Question: I'm experimenting a strange behavior of my application: all the transparent backgrounds are being replaced by a random image.
This is an example (sorry for the big size):

This is an activity with a RelativeLayout in the center (with transparent background) containing a listView (every cell has transparent background).
You can see that there is this huge logout image replacing all transparent backgrounds. This image is used in a totally different layout and doesn't appear at all in the xml file of the layout of the activity.
This issue is present only (as far as i know) with the Samsung Galaxy Note (which i hate with all my body and heart) and it all works smooth and fine in every other device that i work with and in the emulator too.
I have already cleanedthe project, reinstalled the app and all the other trouble-shooting preliminary practices that i know.
Does anyone have any idea on the reason why this is happening?
This is the xml file:
'''
<?xml version="1.0" encoding="utf-8"?>
<RelativeLayout xmlns:android="http://schemas.android.com/apk/res/android"
android:layout_width="fill_parent"
android:layout_height="fill_parent"
android:background="@drawable/io_guido_background" >
<!-- header -->
<RelativeLayout
android:id="@+id/headerlayout"
android:layout_width="fill_parent"
android:layout_height="wrap_content"
android:background="@drawable/pezzo_bar"
android:gravity="top" >
<ImageView
android:id="@+id/header"
android:layout_width="wrap_content"
android:layout_height="wrap_content"
android:layout_alignParentRight="true"
android:layout_alignParentTop="true"
android:scaleType="fitStart"
android:src="@drawable/logo_bar" />
<TextView
android:id="@+id/titolo"
android:layout_width="wrap_content"
android:layout_height="wrap_content"
android:layout_alignParentLeft="true"
android:layout_marginLeft="30dp"
android:layout_marginTop="10dp"
android:gravity="left|top"
android:text="Archivio"
android:textColor="@color/white"
android:textSize="16dp"
android:textStyle="bold" />
</RelativeLayout>
<!-- body -->
<RelativeLayout
android:layout_width="fill_parent"
android:layout_height="fill_parent"
android:layout_below="@+id/headerlayout" >
<RelativeLayout
android:layout_width="fill_parent"
android:layout_height="480dp"
android:layout_centerInParent="true"
android:orientation="vertical" >
<!-- box date -->
<RelativeLayout
android:id="@+id/sceltadate"
android:layout_width="fill_parent"
android:layout_height="wrap_content"
android:layout_alignParentTop="true"
android:background="@drawable/io_guido_rect_2" >
<ImageView
android:layout_width="wrap_content"
android:layout_height="wrap_content"
android:layout_marginTop="4dp"
android:background="@drawable/io_guido_periodo"
android:scaleType="fitStart" />
<LinearLayout
android:layout_width="wrap_content"
android:layout_height="wrap_content"
android:layout_alignParentTop="true"
android:layout_centerHorizontal="true"
android:layout_marginTop="50dp"
android:orientation="horizontal" >
<TextView
android:layout_width="wrap_content"
android:layout_height="wrap_content"
android:text="Da: "
android:textColor="@color/black" />
<Button
android:id="@+id/dabtn"
android:layout_width="100dp"
android:layout_height="wrap_content"
android:background="@drawable/textedit_state"
android:onClick="setData" />
<TextView
android:layout_width="wrap_content"
android:layout_height="wrap_content"
android:layout_marginLeft="40dp"
android:text="A: "
android:textColor="@color/black" />
<Button
android:id="@+id/abtn"
android:layout_width="100dp"
android:layout_height="wrap_content"
android:background="@drawable/textedit_state"
android:onClick="setData" />
</LinearLayout>
</RelativeLayout>
<!-- -->
<!-- body lista -->
<RelativeLayout
android:id="@+id/body"
android:layout_width="fill_parent"
android:layout_height="338dp"
android:layout_above="@+id/legenda"
android:layout_below="@+id/sceltadate"
android:layout_margin="10dp" >
<RelativeLayout
android:id="@+id/subbody"
android:layout_width="fill_parent"
android:layout_height="fill_parent"
android:layout_above="@+id/backgroung"
android:background="#f3f3f3" >
</RelativeLayout>
<ImageView
android:id="@+id/backgroung"
android:layout_width="fill_parent"
android:layout_height="wrap_content"
android:layout_alignParentBottom="true"
android:background="@drawable/io_guido_rect_3_new" />
<!-- logo
<ImageView
android:layout_width="wrap_content"
android:layout_height="wrap_content"
android:layout_alignParentBottom="true"
android:layout_alignParentRight="true"
android:layout_marginBottom="30dp"
android:layout_marginRight="10dp"
android:scaleType="fitStart"
android:src="@drawable/logo_trasparente" />
fine logo -->
<!-- lista -->
<LinearLayout
android:id="@+id/layoutlista"
android:layout_width="wrap_content"
android:layout_height="wrap_content"
android:orientation="vertical" >
<ListView
android:id="@id/android:list"
android:layout_width="fill_parent"
android:layout_height="fill_parent"
android:layout_marginBottom="10dp"
android:background="@color/transparent"
android:cacheColorHint="@color/transparent" >
</ListView>
</LinearLayout>
<!-- sfondoTop -->
</RelativeLayout>
<!-- fine bodyLista -->
<!-- body legenda -->
<LinearLayout
android:id="@+id/legenda"
android:layout_width="fill_parent"
android:layout_height="50dp"
android:layout_alignParentBottom="true"
android:layout_marginBottom="15dp"
android:gravity="center_horizontal"
android:orientation="horizontal" >
<!-- Prenotata -->
<LinearLayout
android:layout_width="wrap_content"
android:layout_height="wrap_content"
android:gravity="center"
android:orientation="vertical"
android:paddingRight="10dp" >
<ImageView
android:layout_width="wrap_content"
android:layout_height="wrap_content"
android:src="@drawable/ready" />
<TextView
android:layout_width="wrap_content"
android:layout_height="wrap_content"
android:text="Prenotata"
android:textColor="@color/black" />
</LinearLayout>
<!-- In corsa -->
<LinearLayout
android:layout_width="wrap_content"
android:layout_height="wrap_content"
android:gravity="center"
android:orientation="vertical" >
<ImageView
android:layout_width="wrap_content"
android:layout_height="wrap_content"
android:src="@drawable/pronta" />
<TextView
android:layout_width="wrap_content"
android:layout_height="wrap_content"
android:text="In corsa"
android:textColor="@color/black" />
</LinearLayout>
<!-- terminata -->
<LinearLayout
android:layout_width="wrap_content"
android:layout_height="wrap_content"
android:gravity="center"
android:orientation="vertical"
android:paddingLeft="10dp" >
<ImageView
android:layout_width="wrap_content"
android:layout_height="wrap_content"
android:src="@drawable/ok" />
<TextView
android:layout_width="wrap_content"
android:layout_height="wrap_content"
android:text="Terminata"
android:textColor="@color/black" />
</LinearLayout>
<!-- Annullata -->
<LinearLayout
android:layout_width="wrap_content"
android:layout_height="wrap_content"
android:gravity="center"
android:orientation="vertical"
android:paddingLeft="10dp" >
<ImageView
android:layout_width="wrap_content"
android:layout_height="wrap_content"
android:src="@drawable/x" />
<TextView
android:layout_width="wrap_content"
android:layout_height="wrap_content"
android:text="Annullata"
android:textColor="@color/black" />
</LinearLayout>
</LinearLayout>
<!-- fine body legenda -->
</RelativeLayout>
</RelativeLayout>
<!-- fine body -->
</RelativeLayout>
'''
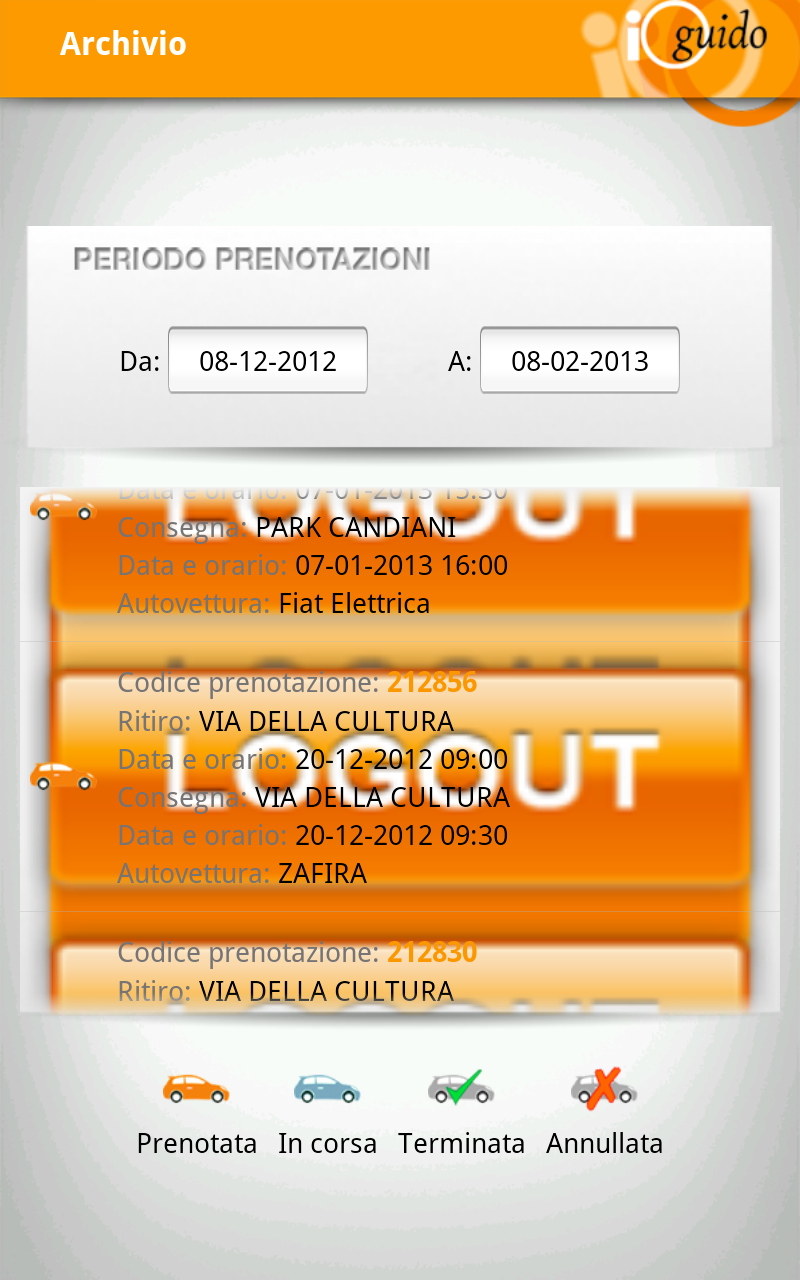
Answer: Did you try create a special layout for this kind of device particularly?
Some time ago I had a similar problem and it was solved with creating a new layout with screen specifications of this device.
The reason why this is happening is that when you create a default layout it is created to be used with medium screen density.
When you run the application on higher density screen, Android try to fill the layout to screen size and density.
If Android understand that the background will not fit correctly with the screen density it will try to use some other way of fill the background.
Is known as a good practice create layouts for each density you want to support.
IE, normal (mdpi), high(hdpi) and low (ldpi).
At runtime, the system ensures the best possible display on the current screen with the following procedure for any given resource:
"...The system uses the appropriate alternative resource
Based on the size and density of the current screen, the system uses any size- and density-specific resource provided in your application. For example, if the device has a high-density screen and the application requests a drawable resource, the system looks for a drawable resource directory that best matches the device configuration. Depending on the other alternative resources available, a resource directory with the hdpi qualifier (such as drawable-hdpi/) might be the best match, so the system uses the drawable resource from this directory.
If no matching resource is available, the system uses the default resource and scales it up or down as needed to match the current screen size and density
The "default" resources are those that are not tagged with a configuration qualifier. For example, the resources in drawable/ are the default drawable resources. The system assumes that default resources are designed for the baseline screen size and density, which is a normal screen size and a medium density. As such, the system scales default density resources up for high-density screens and down for low-density screens, as appropriate.
However, when the system is looking for a density-specific resource and does not find it in the density-specific directory, it won't always use the default resources. The system may instead use one of the other density-specific resources in order to provide better results when scaling. For example, when looking for a low-density resource and it is not available, the system prefers to scale-down the high-density version of the resource, because the system can easily scale a high-density resource down to low-density by a factor of 0.5, with fewer artifacts, compared to scaling a medium-density resource by a factor of 0.75. ..." (developer.android.com/guide/practices/screens_support.html)
To understand deeply how Android select the resources you can check this Topic: <URL>
Hope this help.